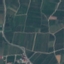
Land use / land cover: PermanentCrop